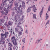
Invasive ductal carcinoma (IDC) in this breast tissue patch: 1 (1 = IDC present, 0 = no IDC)